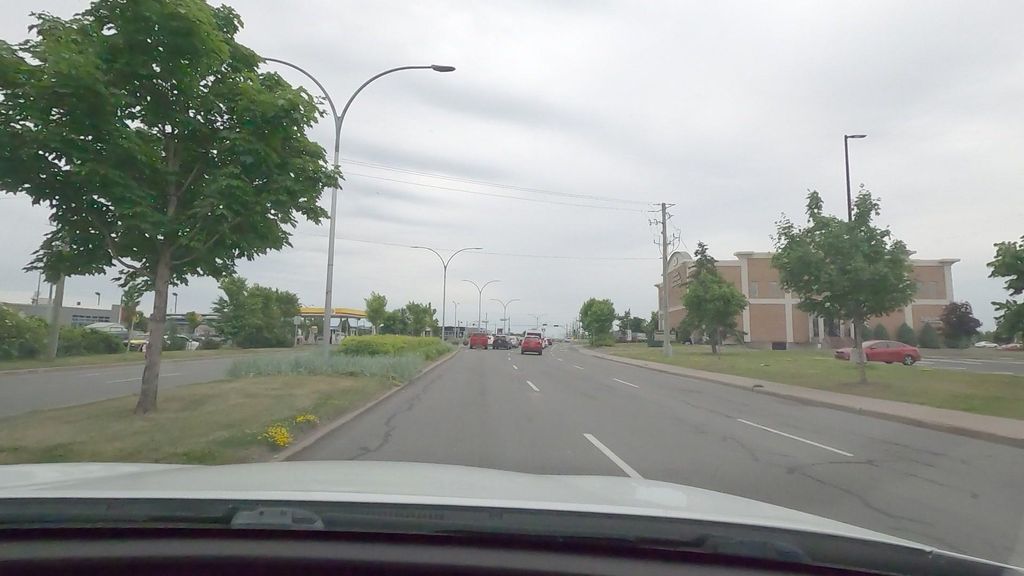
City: montreal